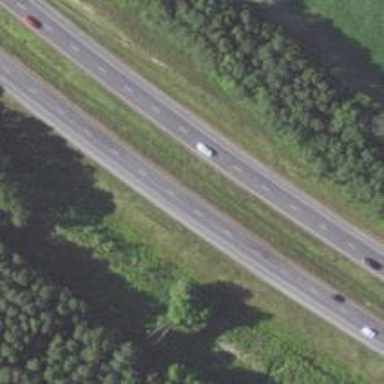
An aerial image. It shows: Motorway.